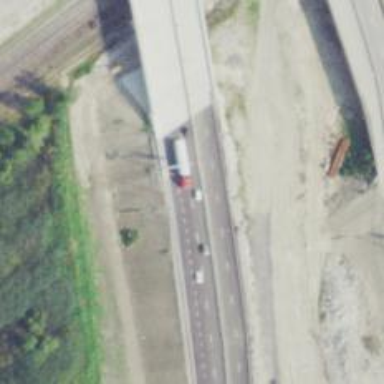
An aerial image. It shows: Motorway bridge.